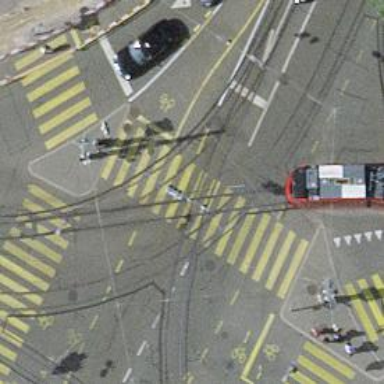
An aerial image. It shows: Tram crossing on the railway.